Question: The image should clarify what I'm trying to figure out. I need a formula to get the outputs in column D that lets me search for the values in column B within column A and return the values in column B.

Thanks!
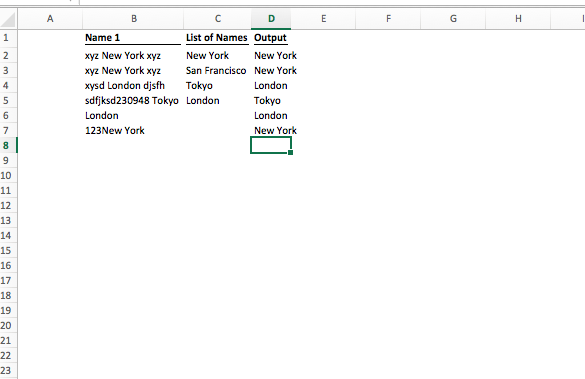
Answer: You can use this array formula:
'''
=INDEX($C$2:$C$5,MATCH(TRUE,ISNUMBER(SEARCH($C$2:$C$5,B2)),0))
'''
Being an array formula it must be confirmed with Ctrl-Shift-Enter instead of Enter when leaving Edit mode. If done correctly Excel will put '{}' around the formula.
<URL>